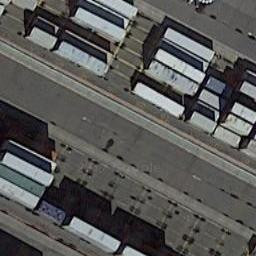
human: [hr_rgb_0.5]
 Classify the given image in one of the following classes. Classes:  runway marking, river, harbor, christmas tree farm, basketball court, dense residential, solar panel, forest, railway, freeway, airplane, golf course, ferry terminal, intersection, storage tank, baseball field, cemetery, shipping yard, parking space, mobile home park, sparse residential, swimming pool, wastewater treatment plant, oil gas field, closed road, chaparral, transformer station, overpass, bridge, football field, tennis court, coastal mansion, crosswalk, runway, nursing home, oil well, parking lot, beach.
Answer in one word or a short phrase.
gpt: shipping yard